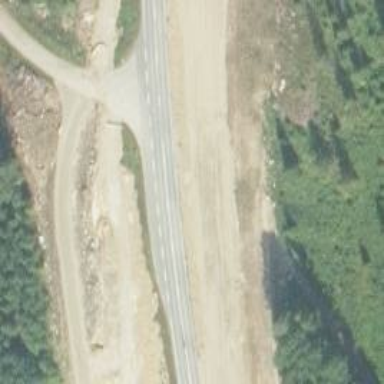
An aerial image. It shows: Asphalt road designated as trunk highway.